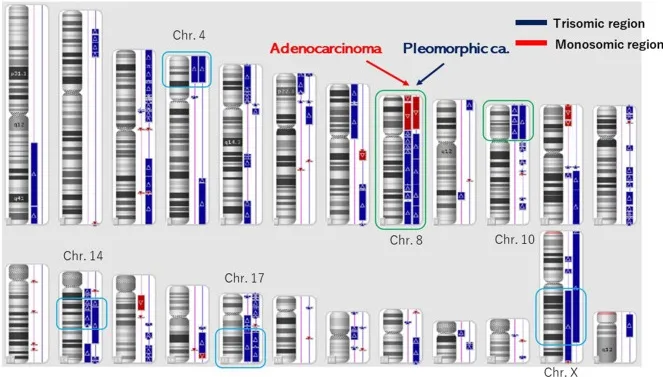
Structural chromosome aberration analysis by OncoScan CNV. Common chromosomal aberrations were found in chromosomes 8 and 10, and the process that piled up independent chromosomal aberrations was inquired of these tumors having a common origin.
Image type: pathology (fish)